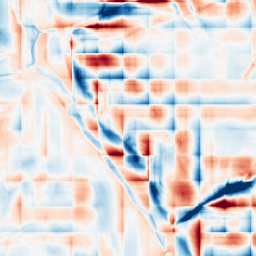
Category: wavelet
Decomposition family: wavelet_dwt
Decomposition parameters: wavelet: db2
level: 5
Upsampling method: edge_directed
Upsampling parameters: scale: 2
Upsampling scale: 2